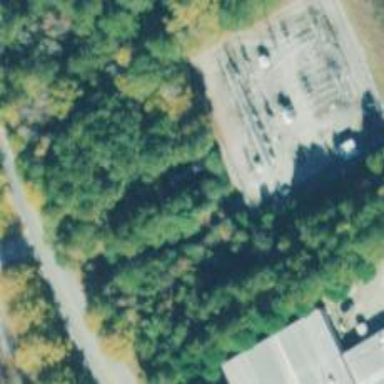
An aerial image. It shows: Distribution substation surrounded by fence.